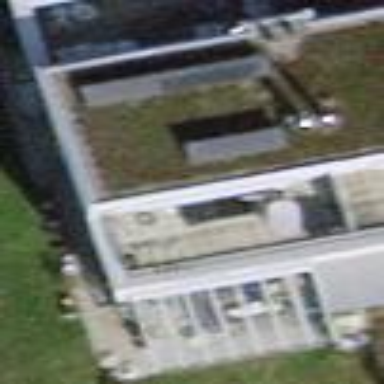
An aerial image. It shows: Terrace building.